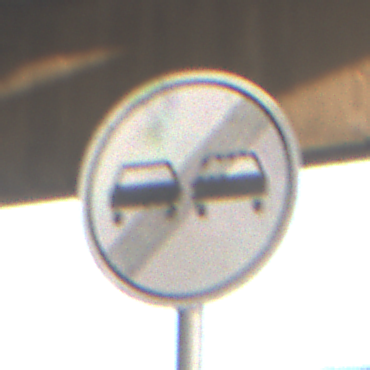
Verkehrszeichen: EndeUeberholverbot
Umgebung: Roofed, Suburban
Tageszeit: SunriseSunset
Wetter: Clear
Licht: Natural
Jahreszeit: NotSpecified
Kontrast: MediumContrast